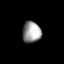
Tissue: lung
Cell type: Epithelial cells
Senescence score: 0.1896
Nuclear area (px): 393
Mean DAPI intensity: 152.435